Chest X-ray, PA view. Patient: 52 years old, sex F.
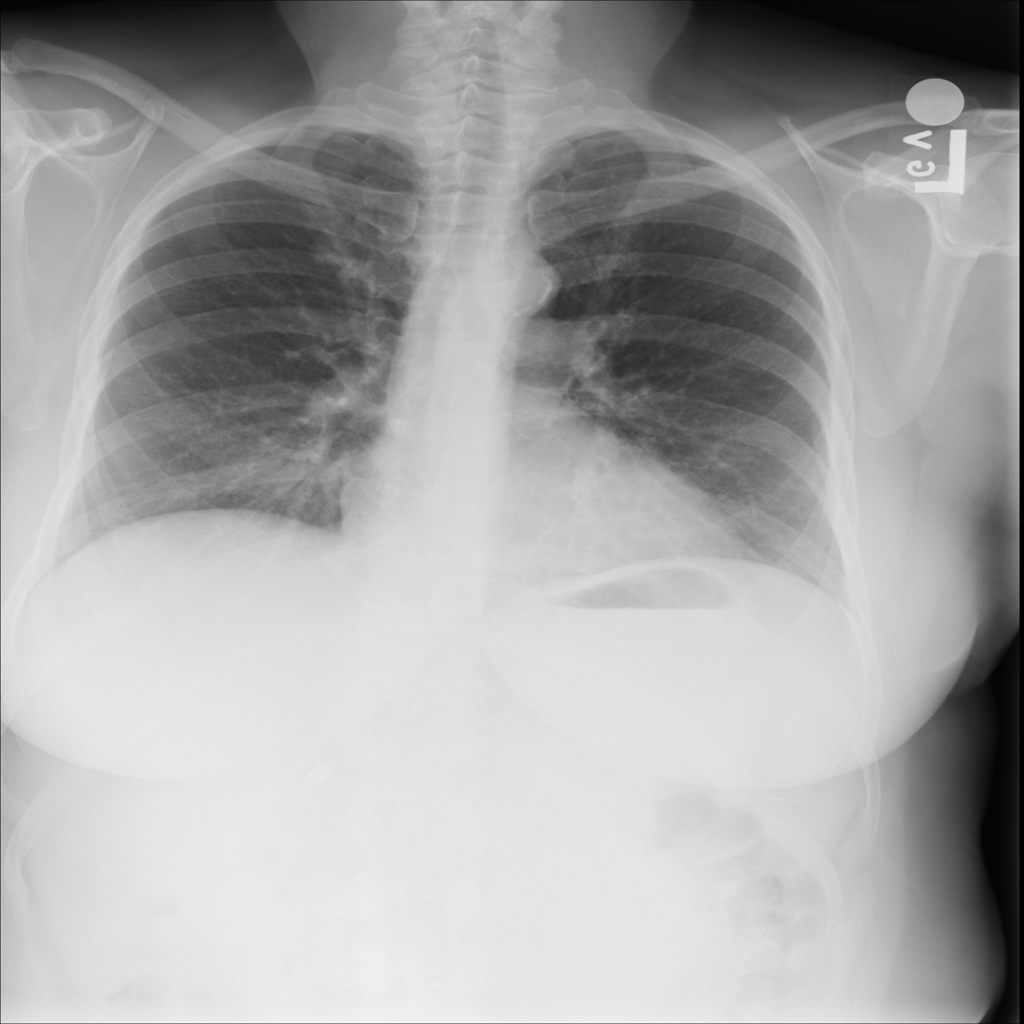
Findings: No Finding